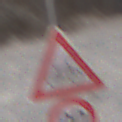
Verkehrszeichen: RadverkehrLinks
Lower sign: Geschwindigkeit80
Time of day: MorningAfternoon
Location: Outdoor (Nature)
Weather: PartlyCloudy
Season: Winter
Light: Natural